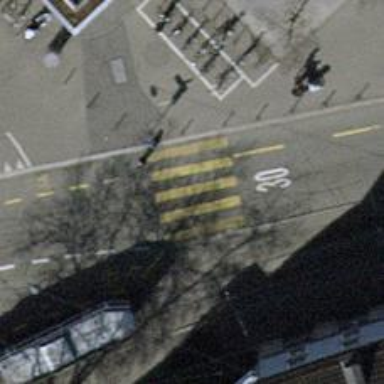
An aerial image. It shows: Asphalt tertiary road with separate sidewalks. There is opposite lane cycleway on the left side of the road.